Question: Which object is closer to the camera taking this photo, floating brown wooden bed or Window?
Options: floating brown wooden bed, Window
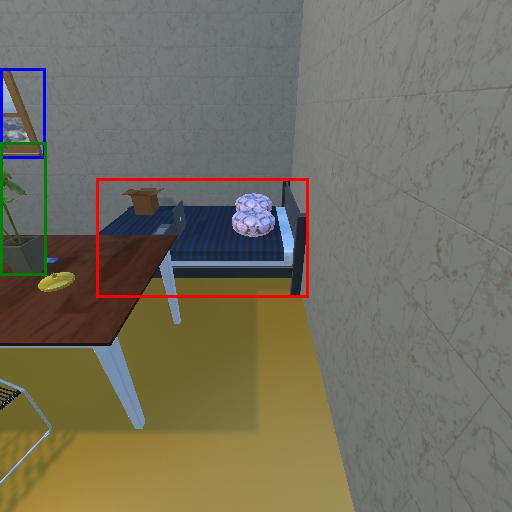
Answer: floating brown wooden bed